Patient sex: F
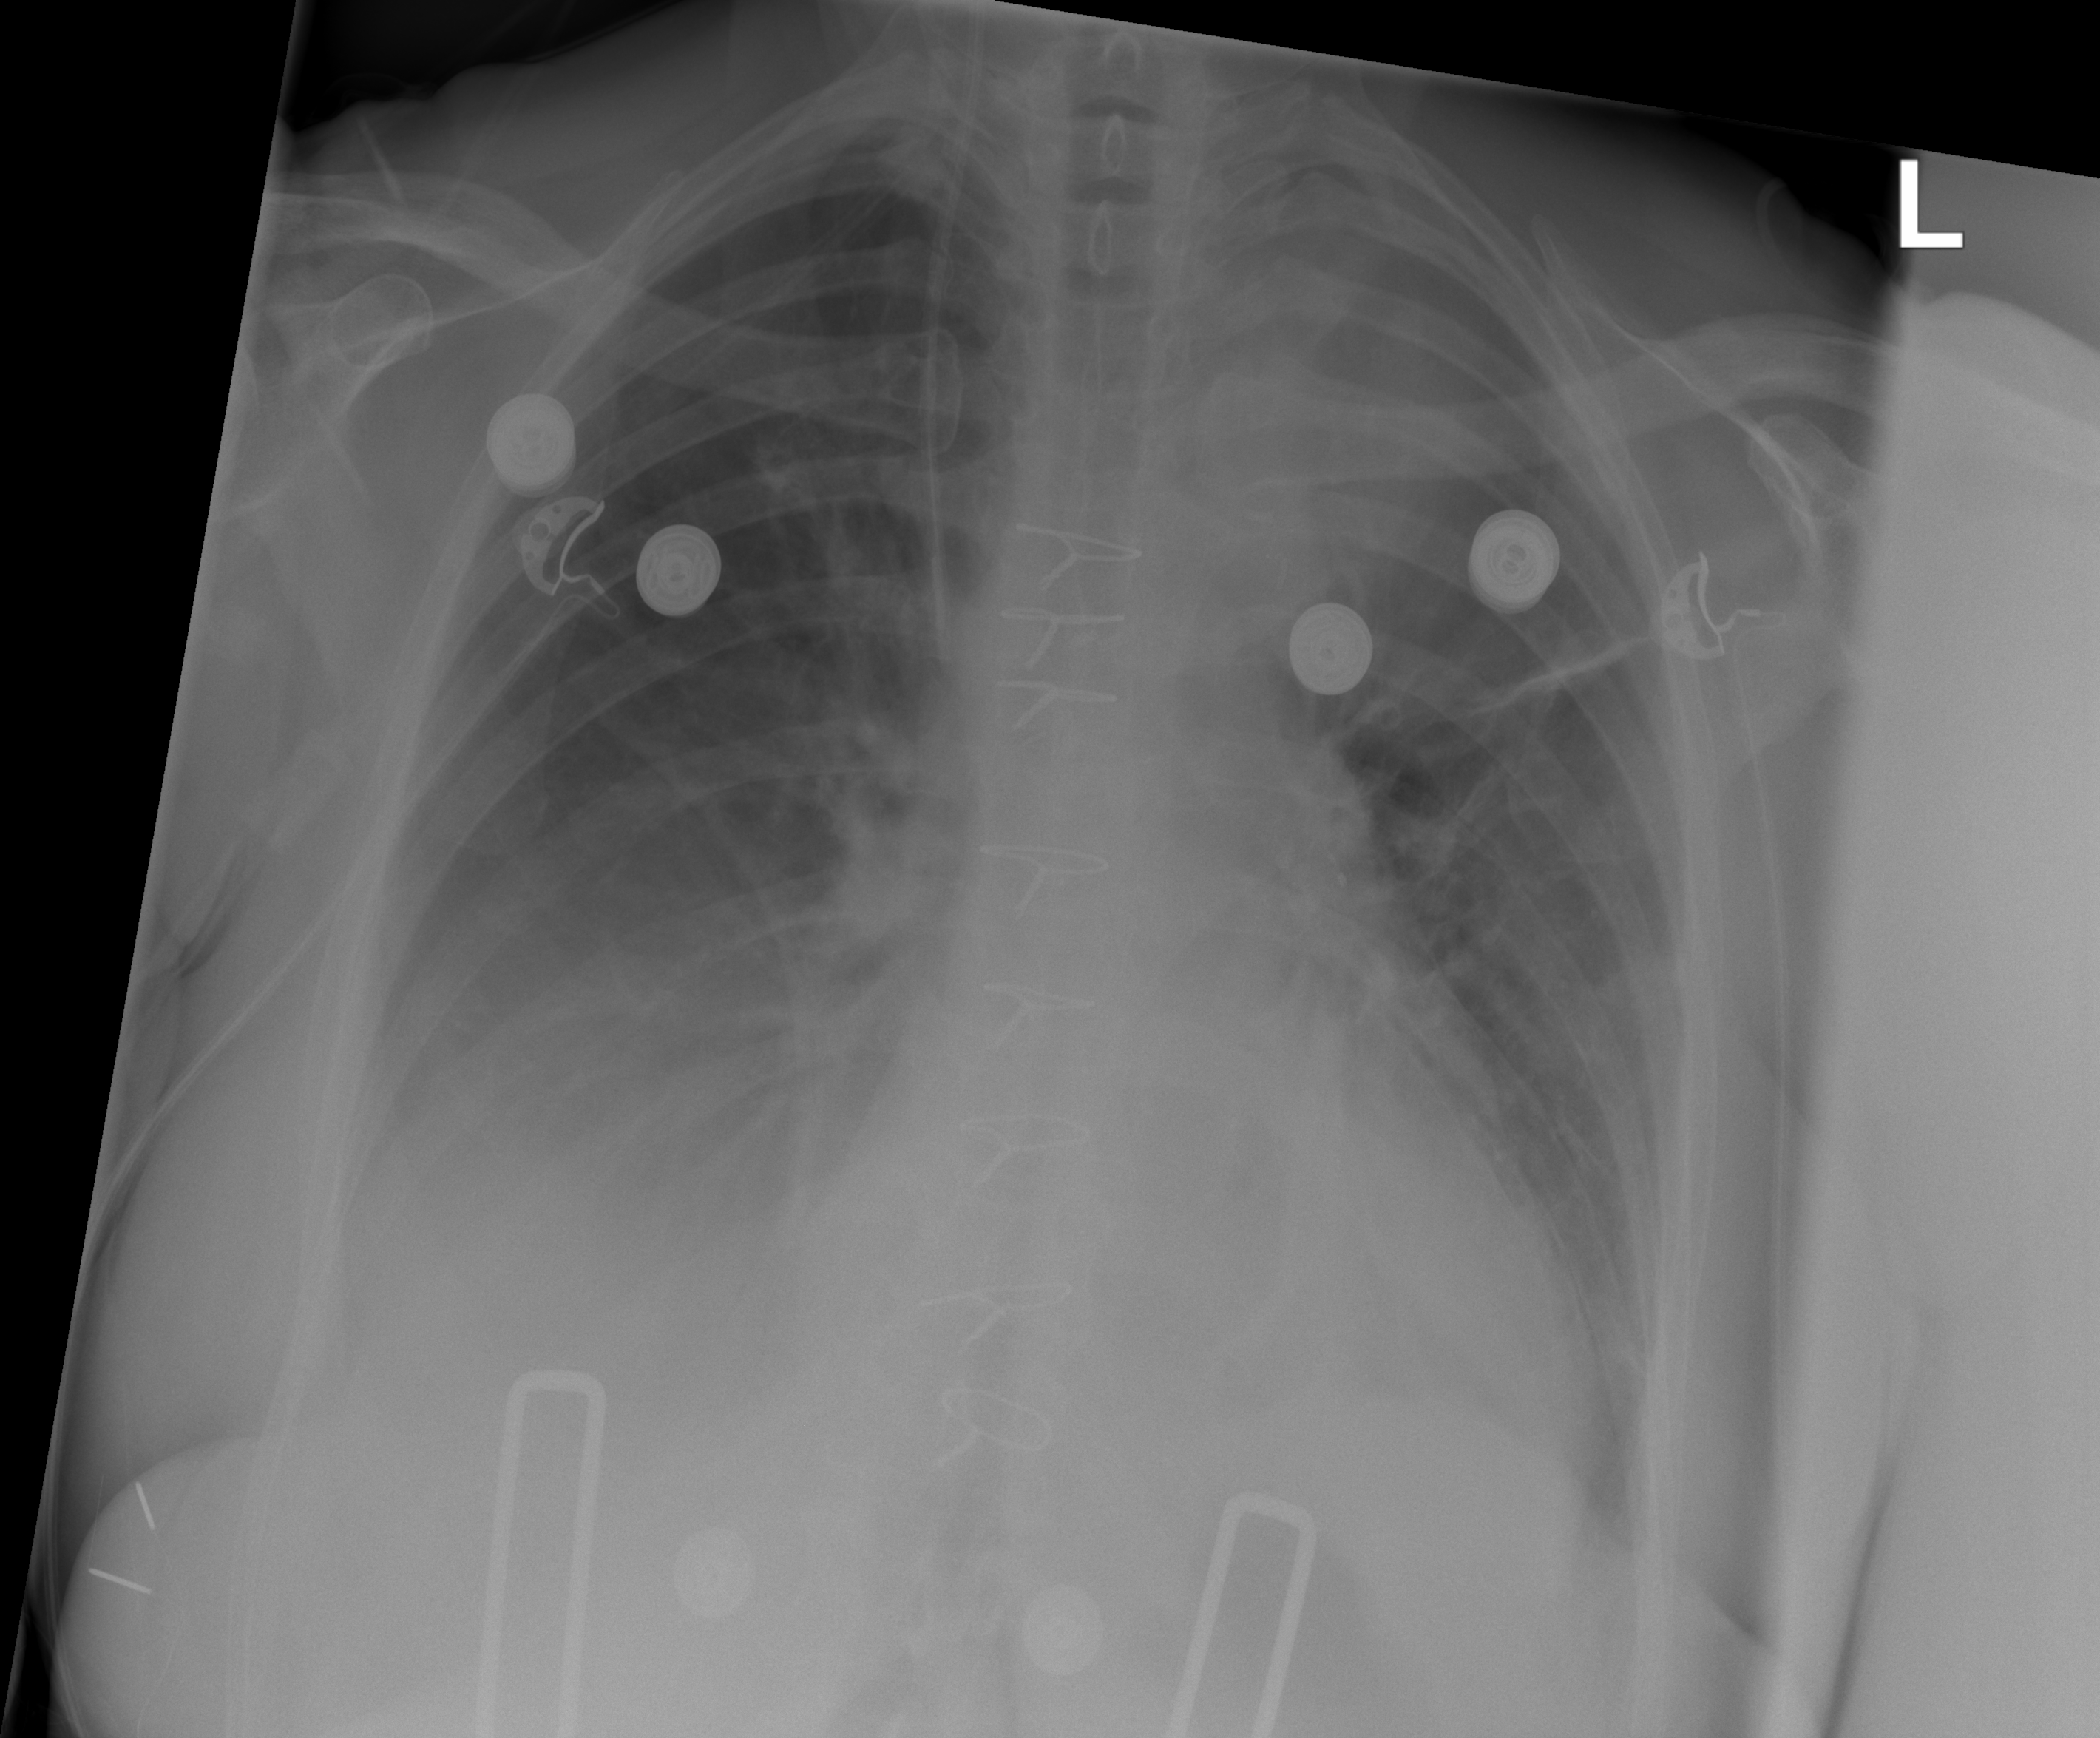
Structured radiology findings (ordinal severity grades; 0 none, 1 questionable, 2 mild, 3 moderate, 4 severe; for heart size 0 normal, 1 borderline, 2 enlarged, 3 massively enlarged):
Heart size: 0
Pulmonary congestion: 0
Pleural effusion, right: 2
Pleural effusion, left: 2
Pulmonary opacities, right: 0
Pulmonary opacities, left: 0
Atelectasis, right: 2
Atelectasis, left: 2